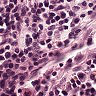
Metastatic tissue present: no